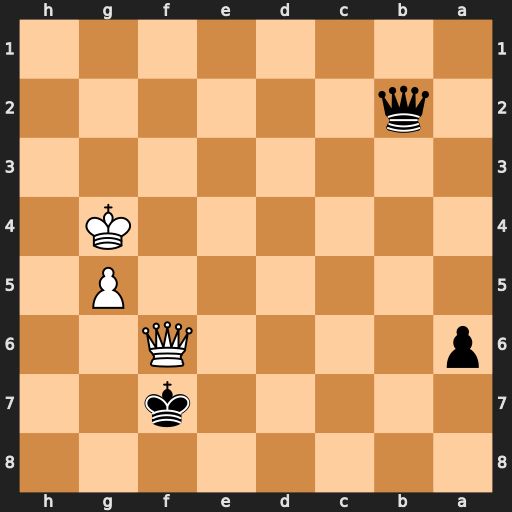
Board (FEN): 8/5k2/p4Q2/6P1/6K1/8/1q6/8
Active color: b
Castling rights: -
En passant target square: -
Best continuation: Qxf6 gxf6 a5 Kf3 a4 Ke2 a3 Kd1 a2